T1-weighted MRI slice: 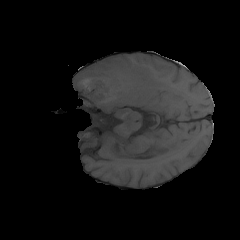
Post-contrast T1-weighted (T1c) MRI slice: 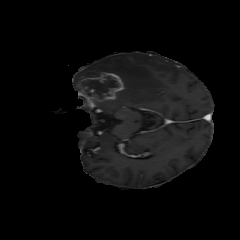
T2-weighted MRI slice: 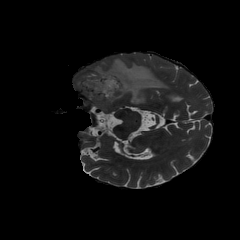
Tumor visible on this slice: yes